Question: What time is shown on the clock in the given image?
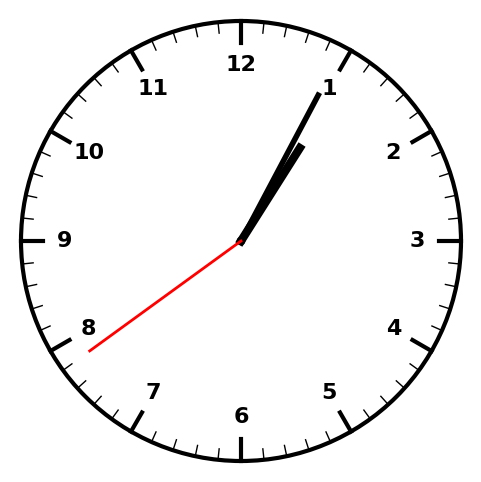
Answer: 01:04:39